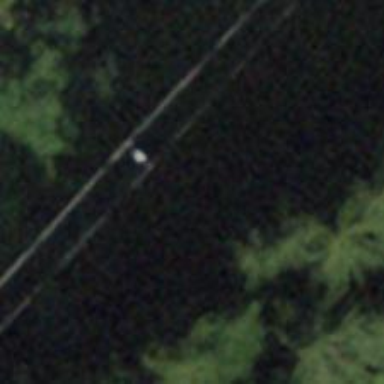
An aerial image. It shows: Power pole.